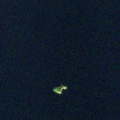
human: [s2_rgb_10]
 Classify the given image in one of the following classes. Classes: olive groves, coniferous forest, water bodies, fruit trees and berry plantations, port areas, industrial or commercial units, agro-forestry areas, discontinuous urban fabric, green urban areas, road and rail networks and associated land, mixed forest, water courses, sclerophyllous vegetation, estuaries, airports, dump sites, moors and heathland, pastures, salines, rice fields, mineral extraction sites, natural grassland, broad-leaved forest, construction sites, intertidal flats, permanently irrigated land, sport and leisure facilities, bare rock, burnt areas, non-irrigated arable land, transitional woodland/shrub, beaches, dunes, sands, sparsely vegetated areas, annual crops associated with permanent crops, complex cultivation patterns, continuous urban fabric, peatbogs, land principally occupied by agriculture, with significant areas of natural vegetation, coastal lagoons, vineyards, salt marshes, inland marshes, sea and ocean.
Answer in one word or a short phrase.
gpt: water bodies